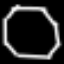
Label: octagon